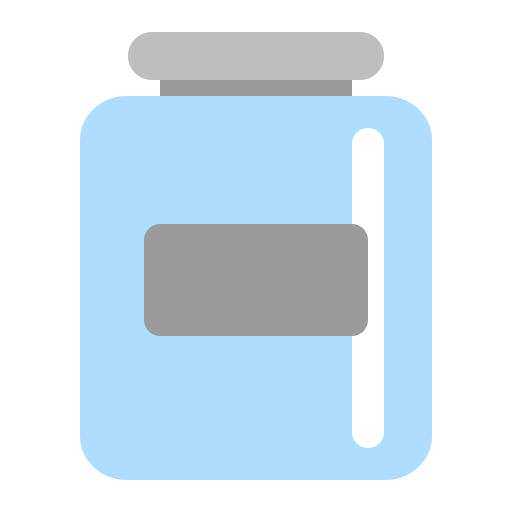
jar flat